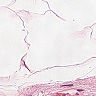
Metastatic tissue present: no